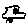
Label: car